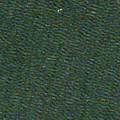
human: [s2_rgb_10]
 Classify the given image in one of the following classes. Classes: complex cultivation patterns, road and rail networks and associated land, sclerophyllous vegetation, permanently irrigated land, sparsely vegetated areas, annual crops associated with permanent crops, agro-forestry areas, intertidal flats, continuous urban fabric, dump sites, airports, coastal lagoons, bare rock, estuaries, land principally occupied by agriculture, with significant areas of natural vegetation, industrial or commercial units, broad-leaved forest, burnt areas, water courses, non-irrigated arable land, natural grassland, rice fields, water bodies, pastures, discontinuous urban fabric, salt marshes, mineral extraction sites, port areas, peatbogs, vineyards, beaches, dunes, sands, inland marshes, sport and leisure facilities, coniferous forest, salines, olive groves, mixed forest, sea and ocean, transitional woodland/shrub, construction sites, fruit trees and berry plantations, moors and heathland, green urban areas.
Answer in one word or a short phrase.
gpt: sea and ocean